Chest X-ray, PA view. Patient: 50 years old, sex M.
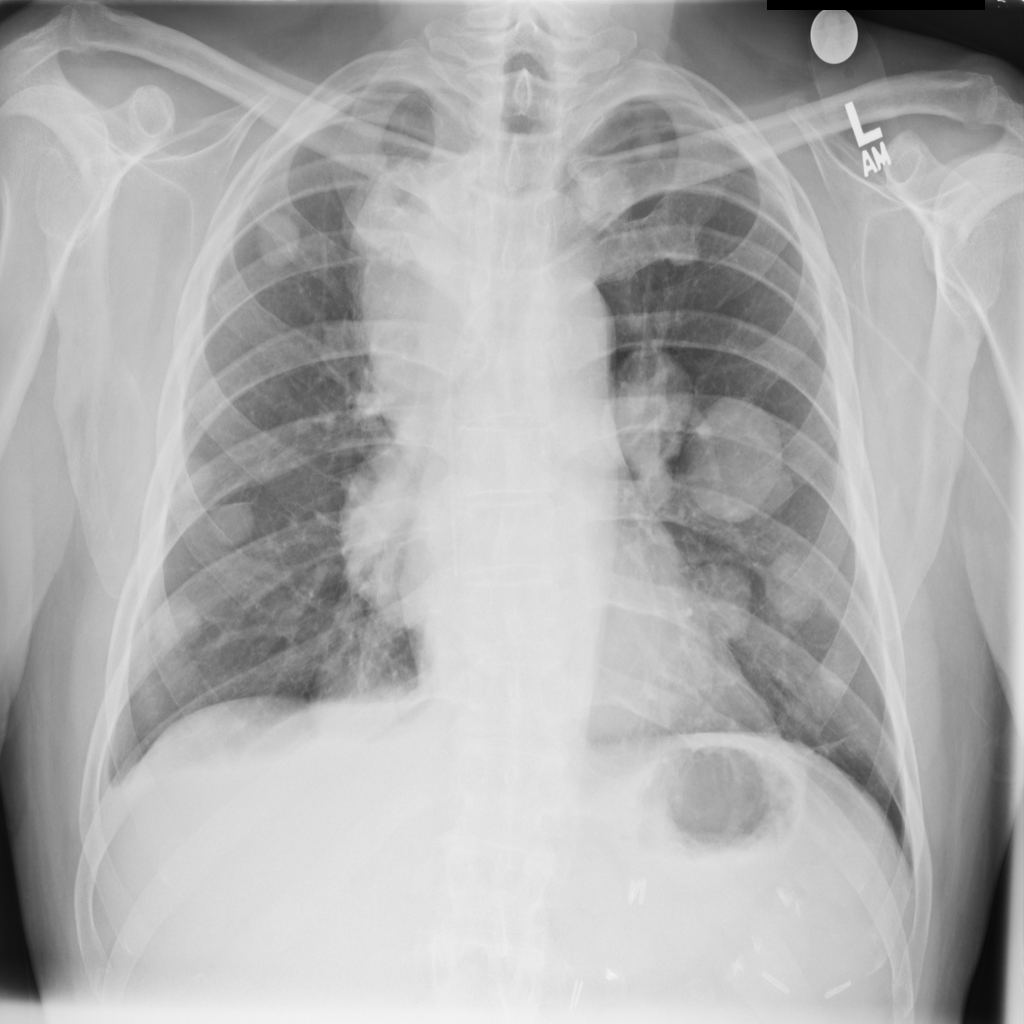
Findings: Nodule